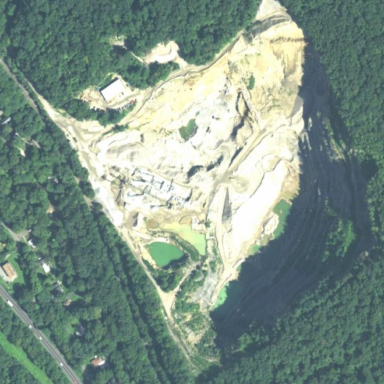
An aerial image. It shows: Quarry area.